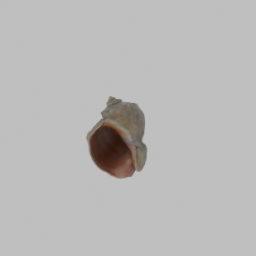
Label: animals